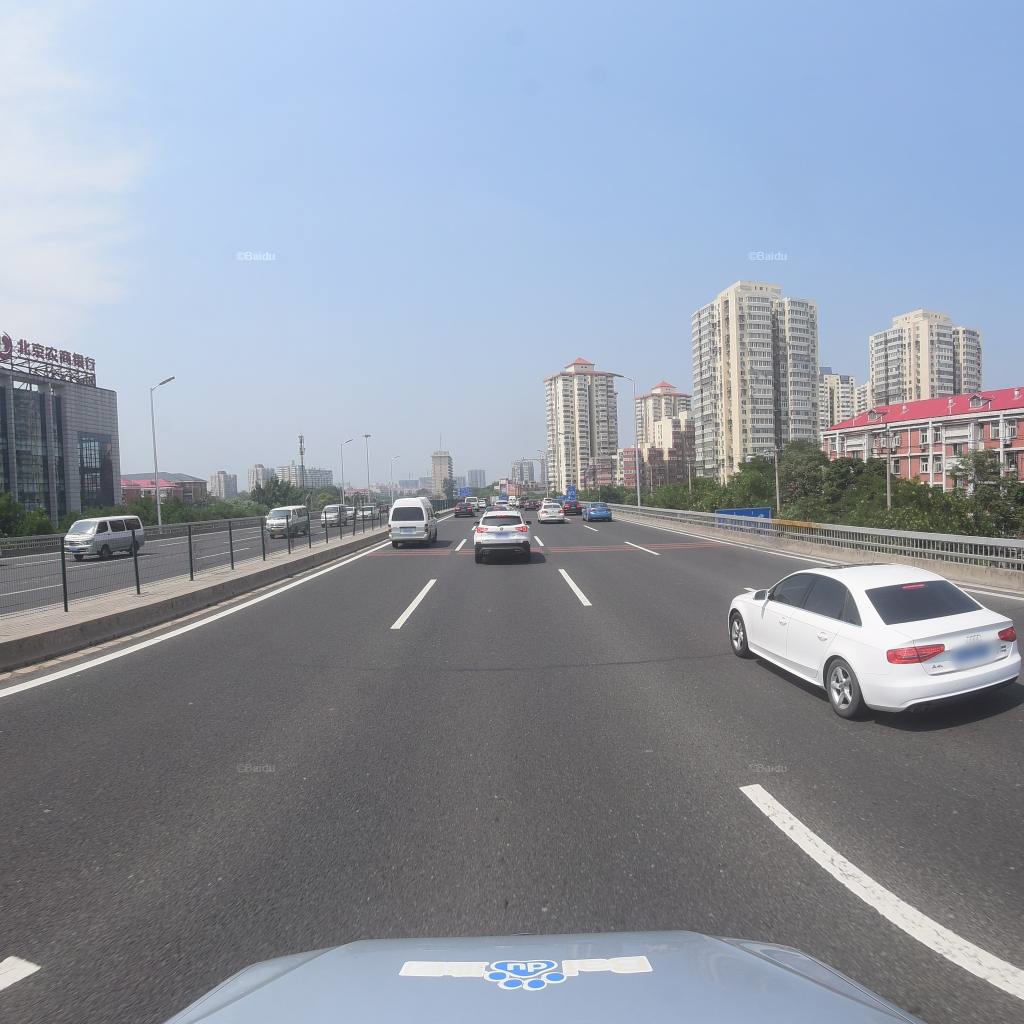
Region: Fengtai
Road damage annotations: transverse patch